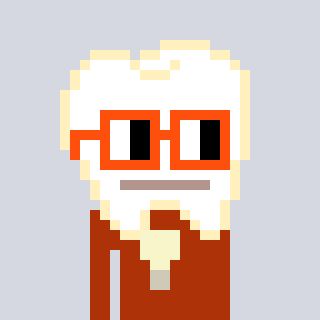
a pixel art character with square orange glasses, a tooth-shaped head and a hotbrown-colored body on a cool background